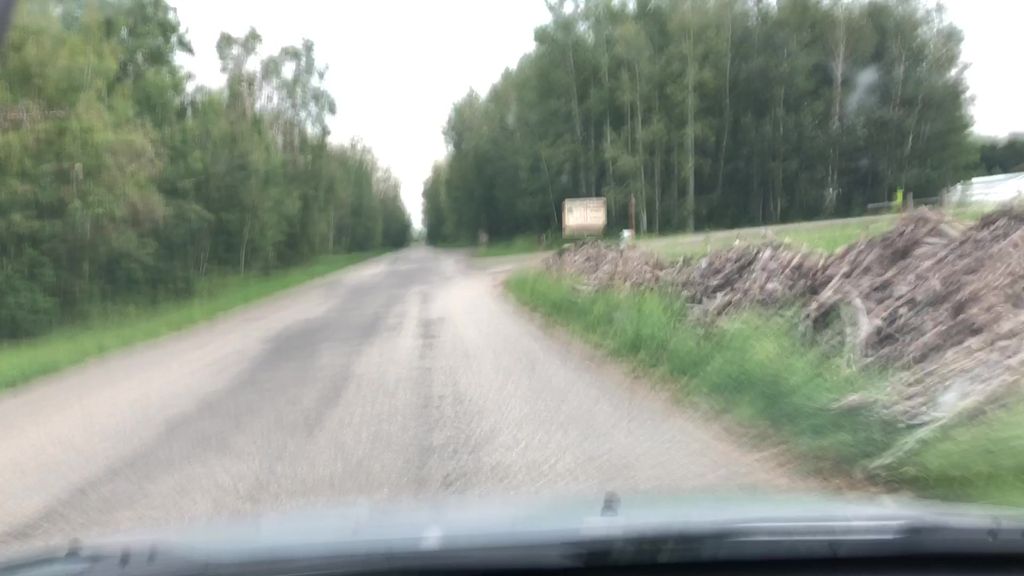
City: edmonton